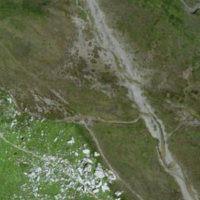
EUNIS habitat code: 31
Species observed at this site:
Saxifraga aizoides
Eriophorum angustifolium